Question: Using MPAndroidChart I am trying to animate a single entry like this:

is there a way to do that or at least access the single entry view so that i can animate it myself? @PhilJay
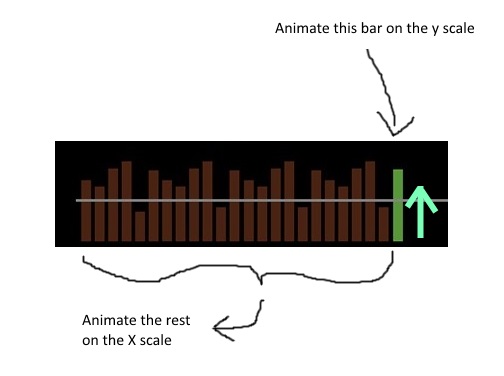
Answer: I have found a workaround for this issue, it may not be pretty but it gets the desired effect.
I have place 2 identical BarCharts on top of each other in a FrameLayout.
I add entries and move the view the same on both, on the back chart i set the last entry color to transparent like this:
'''
int[] colors = new int[set.getEntryCount()];
for (int i = 0; i<colors.length; i++){
colors[i]=Color.parseColor("#A4D5E9");
}
colors[colors.length - 1] = Color.TRANSPARENT;
set.setColors(colors);
'''
On the front chart i set the last bar to be my desired color like this:
'''
int[] colors = new int[set.getEntryCount()];
for (int i = 0; i<colors.length; i++){
//colors[i]=Color.parseColor("#A4D5E9");
colors[i]=Color.TRANSPARENT;
}
colors[colors.length - 1] = color;
set.setColors(colors);
'''
This achieves the desired result for me, for more on setting colors for specific entries, refer to <URL> answer.